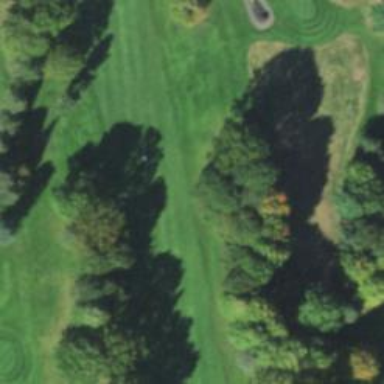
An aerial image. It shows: View of golf hole.